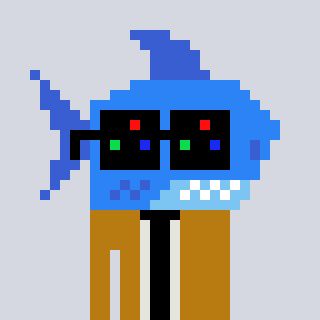
a pixel art character with square black sunglasses, a shark-shaped head and a gold-colored body on a cool background